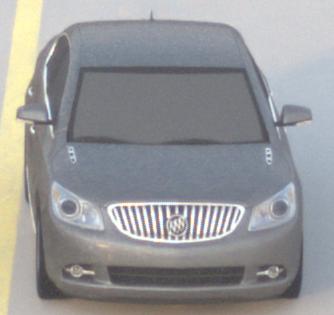
Make: Buick
Model: LaCrosse
Detailed model: Gen. 2
Model produced from: 2009
Model produced until: 2016
Doors: 4
Color: gray
Road condition: dry road
Daytime: sunrise or sunset
Contrast: low contrast